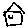
Label: house